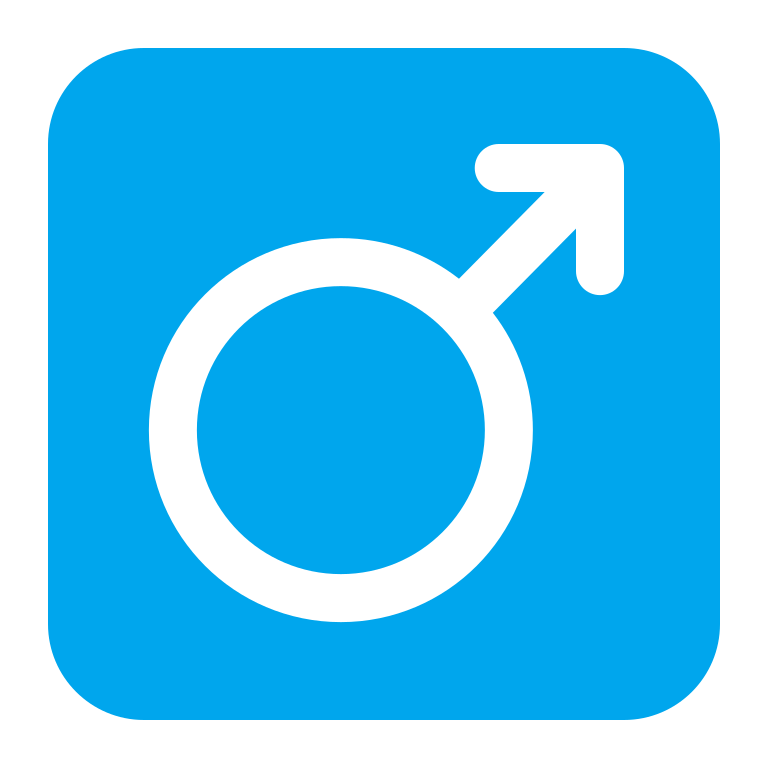
male sign flat